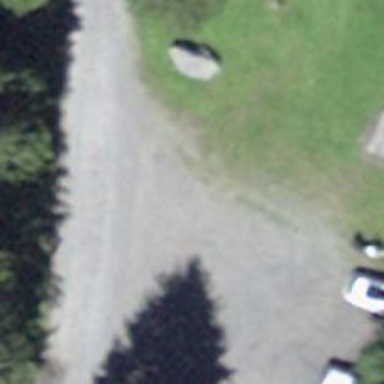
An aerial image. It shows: Guidepost providing information.